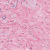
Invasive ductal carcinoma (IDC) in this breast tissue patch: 0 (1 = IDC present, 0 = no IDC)